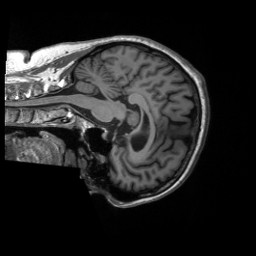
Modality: T1w
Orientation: sagittal
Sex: female
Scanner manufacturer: siemens
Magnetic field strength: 3 T
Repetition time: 2.3 s
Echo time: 0.00226 s